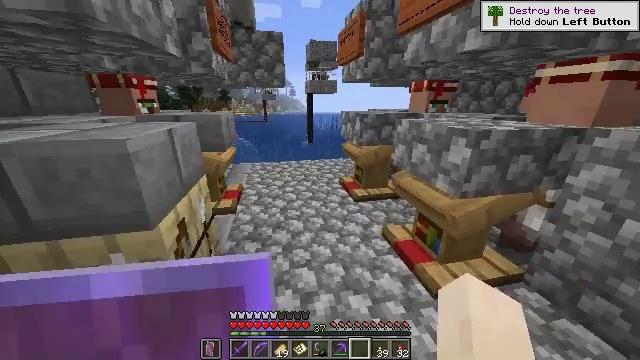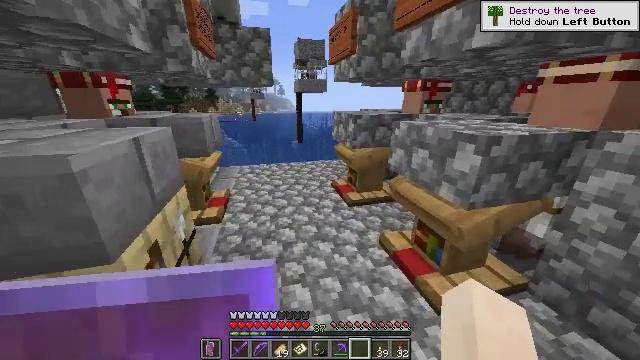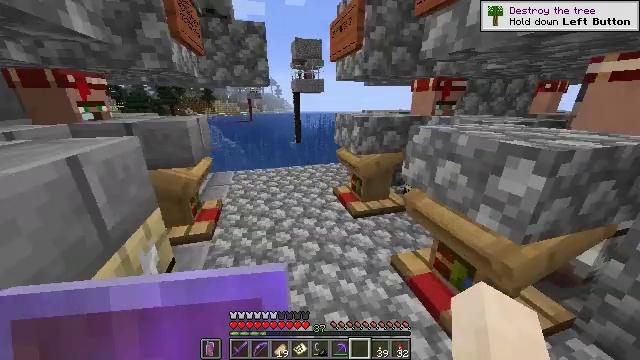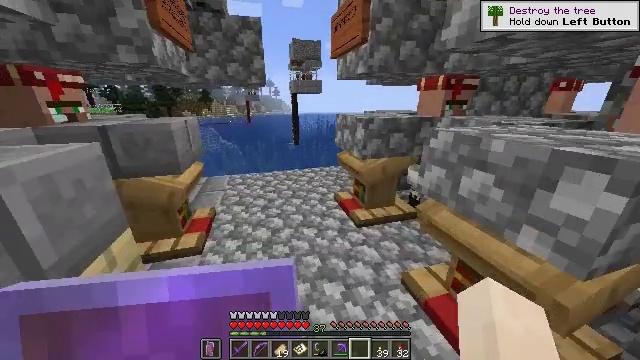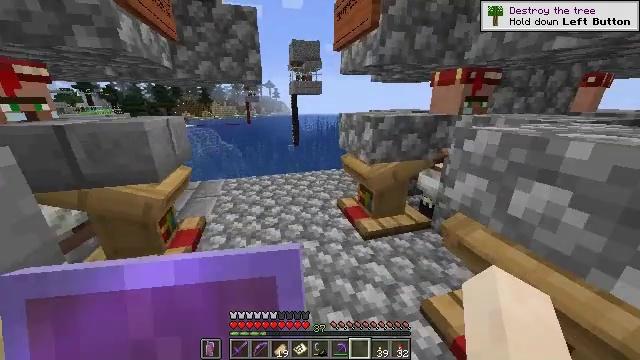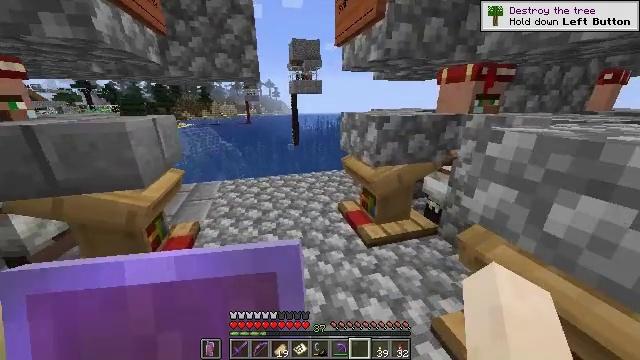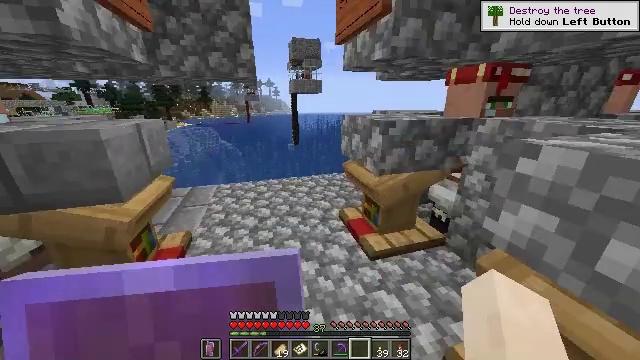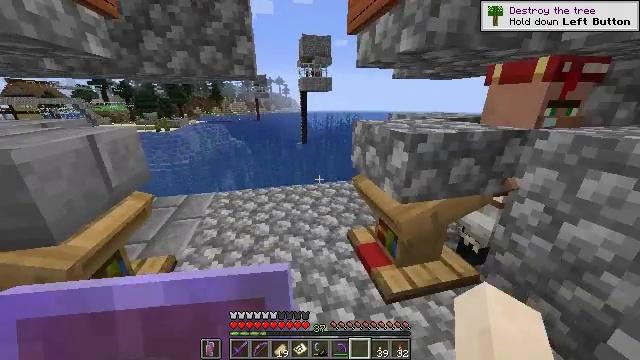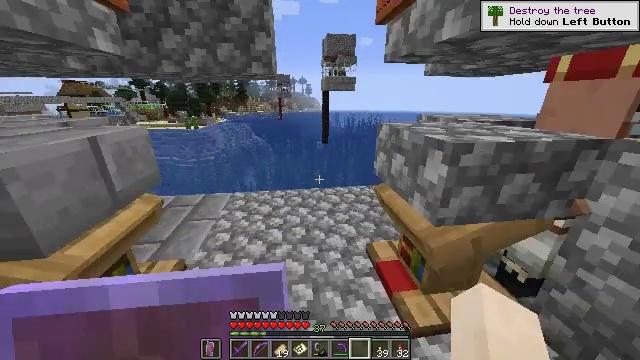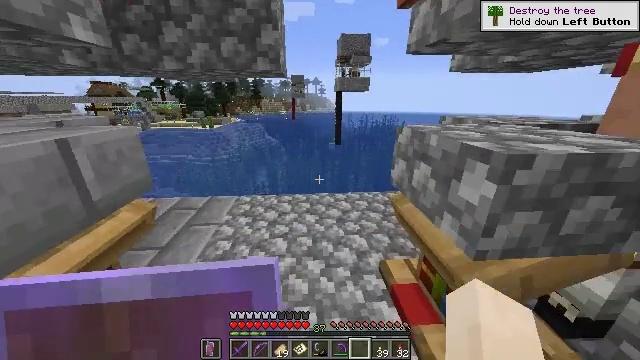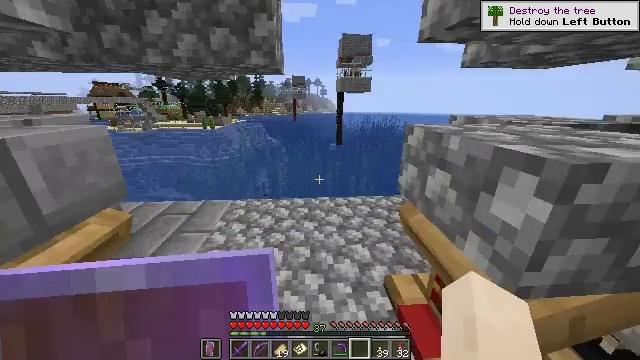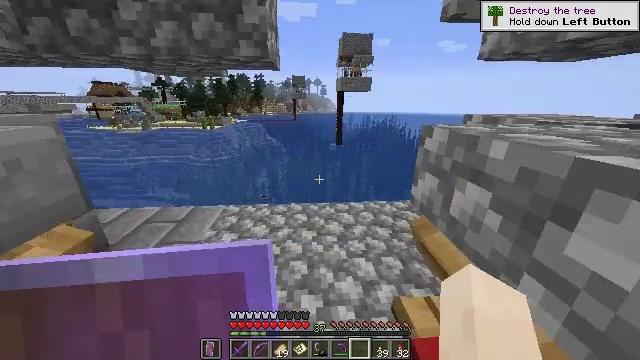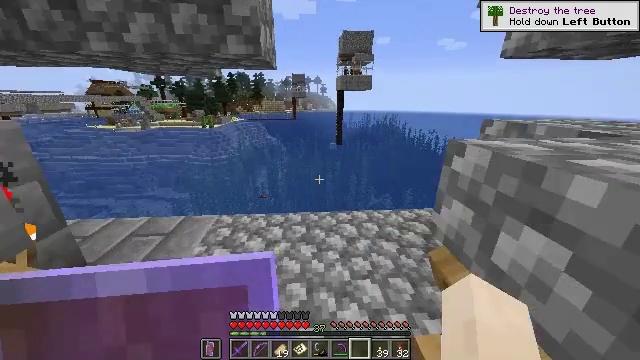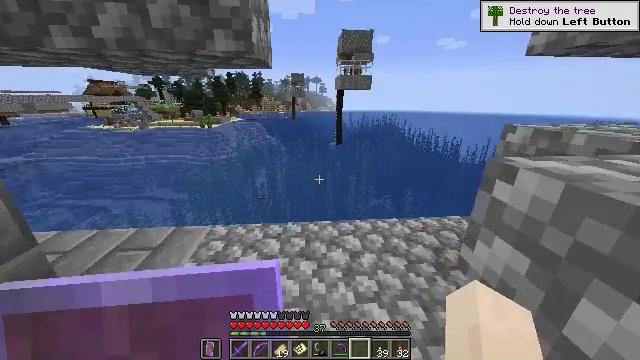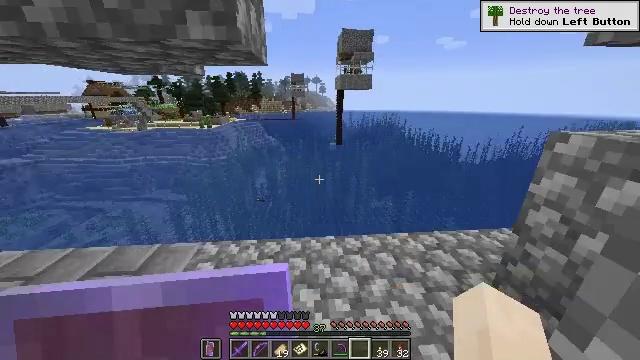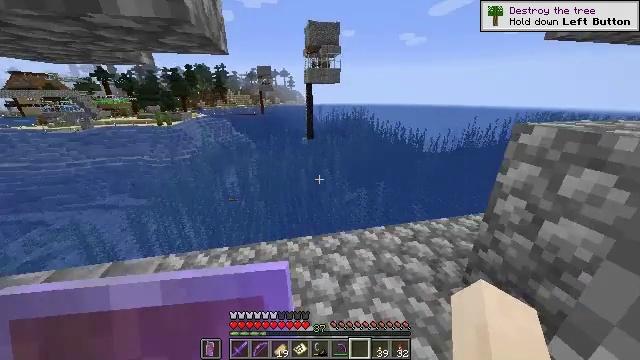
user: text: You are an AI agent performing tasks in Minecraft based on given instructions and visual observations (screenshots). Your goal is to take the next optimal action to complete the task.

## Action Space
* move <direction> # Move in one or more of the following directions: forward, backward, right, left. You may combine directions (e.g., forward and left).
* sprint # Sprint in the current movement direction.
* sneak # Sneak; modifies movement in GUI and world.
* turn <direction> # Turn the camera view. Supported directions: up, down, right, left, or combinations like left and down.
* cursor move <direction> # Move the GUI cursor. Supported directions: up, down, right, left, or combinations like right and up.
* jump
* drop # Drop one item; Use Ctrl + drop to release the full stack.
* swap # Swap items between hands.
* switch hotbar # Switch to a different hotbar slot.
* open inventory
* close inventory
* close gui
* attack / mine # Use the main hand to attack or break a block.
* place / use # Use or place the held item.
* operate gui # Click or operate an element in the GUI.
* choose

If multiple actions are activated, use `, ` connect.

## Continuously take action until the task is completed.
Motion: motion action
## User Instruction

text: Make a filled map at the crafting table.
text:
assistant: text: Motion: move forward, sprint, turn right
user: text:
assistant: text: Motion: move forward, sprint
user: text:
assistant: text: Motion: move forward, sprint
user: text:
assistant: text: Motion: move forward, sprint
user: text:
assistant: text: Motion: move forward, sprint
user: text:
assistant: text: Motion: move forward, sprint
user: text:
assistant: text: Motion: move forward, sprint, turn left
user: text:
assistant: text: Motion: move forward, sprint, turn left
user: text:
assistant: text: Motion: move forward, sprint, turn left
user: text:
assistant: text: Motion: move forward, sprint
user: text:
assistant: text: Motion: move forward, sprint
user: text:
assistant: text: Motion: move forward, sprint
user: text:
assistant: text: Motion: move forward, sprint
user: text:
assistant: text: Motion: move forward, sprint
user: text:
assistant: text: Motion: move forward, sprint, turn right and down
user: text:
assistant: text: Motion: move forward, sprint, turn right and down
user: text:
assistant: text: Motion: move forward, sprint, turn right and down
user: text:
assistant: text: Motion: move forward, sprint, turn right
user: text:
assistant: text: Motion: move forward, sprint, turn right
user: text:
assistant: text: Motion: move forward, sprint, turn right and up
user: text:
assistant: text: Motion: move forward, sprint, turn right and up
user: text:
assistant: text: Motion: move forward, sprint, turn right and up
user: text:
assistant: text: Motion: move forward, sprint
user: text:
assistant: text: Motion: move forward, sprint
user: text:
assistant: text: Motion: move forward, sprint
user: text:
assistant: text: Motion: move forward, sprint, turn left
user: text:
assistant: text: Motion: move forward, sprint, turn left
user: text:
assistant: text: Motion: move forward, sprint
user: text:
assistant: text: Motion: move forward and move left, sprint
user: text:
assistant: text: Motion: move forward and move left, sprint